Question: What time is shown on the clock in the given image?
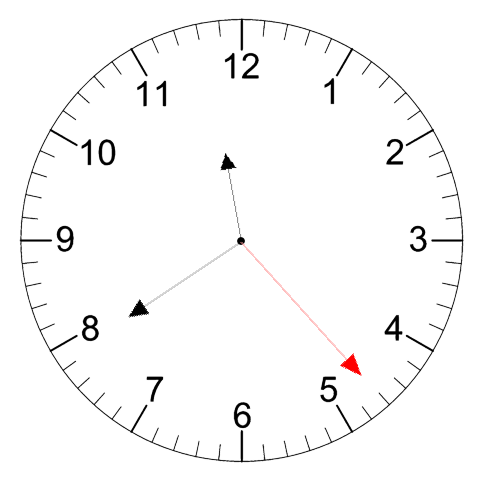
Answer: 11:39:23